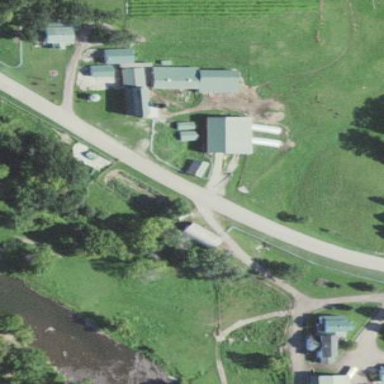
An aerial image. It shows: Farmyard area.